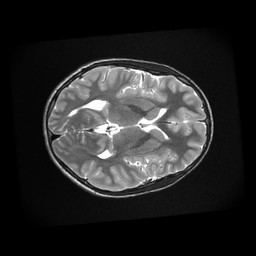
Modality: T2w
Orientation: axial
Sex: male
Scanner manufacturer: ge
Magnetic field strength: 3 T
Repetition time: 5 s
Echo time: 0.1007 s